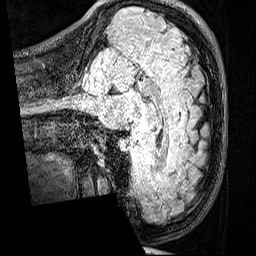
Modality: FLAIR
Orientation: sagittal
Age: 22
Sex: male
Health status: healthy
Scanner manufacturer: siemens
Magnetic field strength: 3 T
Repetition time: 5 s
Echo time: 0.388 s